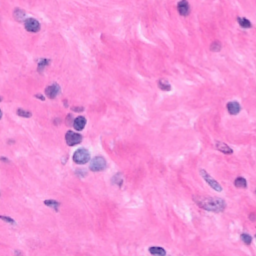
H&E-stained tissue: Breast